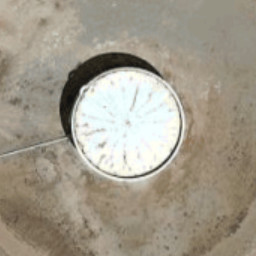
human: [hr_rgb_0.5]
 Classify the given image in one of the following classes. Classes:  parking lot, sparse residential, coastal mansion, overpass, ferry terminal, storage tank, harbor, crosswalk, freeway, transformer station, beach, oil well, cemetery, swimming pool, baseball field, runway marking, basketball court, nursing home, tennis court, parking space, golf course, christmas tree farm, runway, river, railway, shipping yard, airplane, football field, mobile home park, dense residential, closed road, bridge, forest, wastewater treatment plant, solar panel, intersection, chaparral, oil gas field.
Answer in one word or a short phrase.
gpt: storage tank